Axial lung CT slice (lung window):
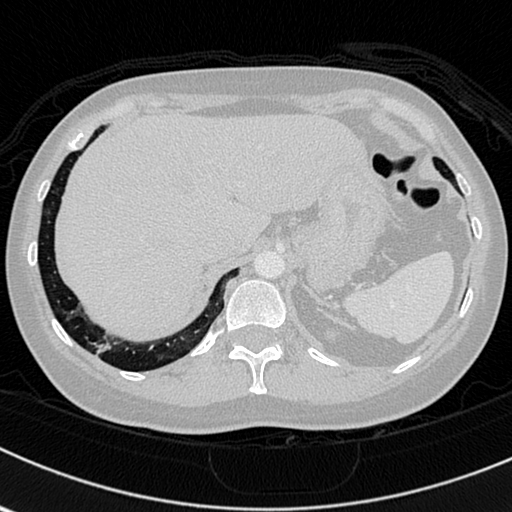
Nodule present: no